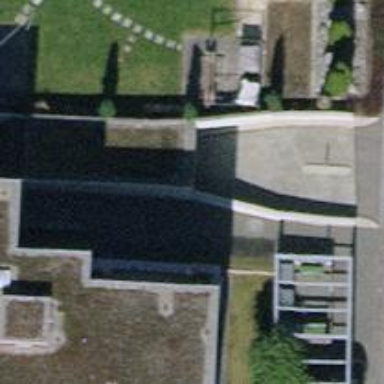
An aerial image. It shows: Parking entrance.